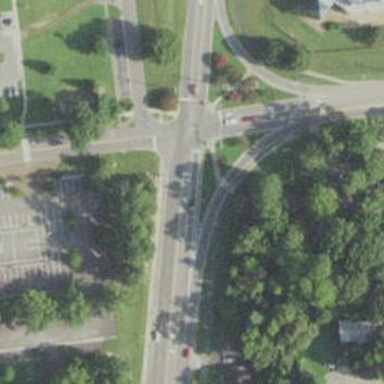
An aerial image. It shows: Asphalt road with secondary link designation.